Question: I have a problem,
my collision detection function sometimes sets entity position to NaN.
When I open console (on chrome) position of entity and collision are valid numbers but subtracting them from each other sometimes returns NaN.
'''
updateCollision = function(entity,rect) {
var a = entity.x - rect.x; // a = NaN , entity.x = <PHONE>3607 , rect.x = <PHONE>385
var b = entity.y - rect.y; // b = NaN , entity.y = <PHONE>102 , rect.y = <PHONE>9345
if( isNaN(a) ) // isNaN(a) = true
{
console.log("not again >:("); // but console doesn't log
}
//the code continues but its not important
'''
screenshot of console:

So I am really confused, and don't know what to do with this issue.
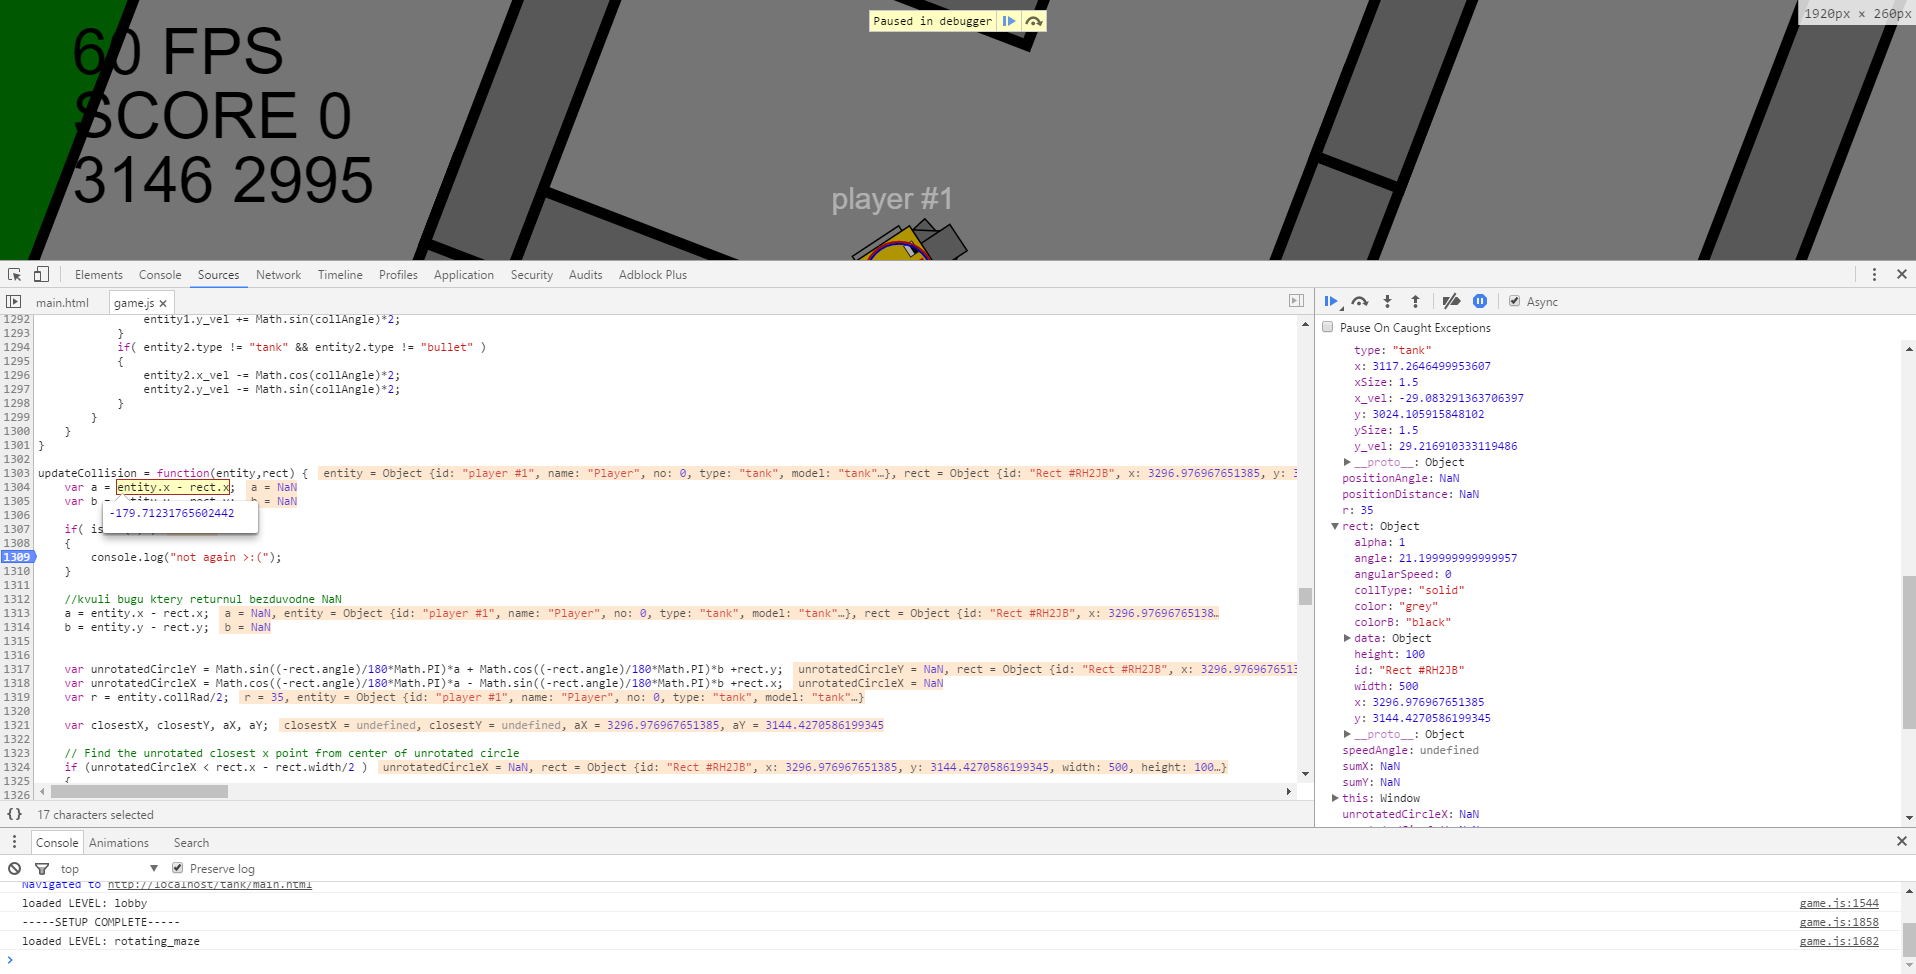
Answer: I have rewriten the code one more time and I dont get the NaN values anymore
Fixed function:
'''
updateCollision = function(entity,rect) {
var a = entity.x - rect.x;
var b = entity.y - rect.y;
var unrotatedCircleY = Math.sin((-rect.angle)/180*Math.PI)*a + Math.cos((-rect.angle)/180*Math.PI)*b +rect.y;
var unrotatedCircleX = Math.cos((-rect.angle)/180*Math.PI)*a - Math.sin((-rect.angle)/180*Math.PI)*b +rect.x;
var r = entity.collRad/2;
var closestX, closestY, aX, aY;
if (unrotatedCircleX < rect.x - rect.width/2 )
{
closestX = rect.x - rect.width/2;
aX = closestX;
}
else if (unrotatedCircleX > rect.x + rect.width/2 )
{
closestX = rect.x + rect.width/2;
aX = closestX;
}
else
{
closestX = unrotatedCircleX;
aX=rect.x;
}
if (unrotatedCircleY < rect.y - rect.height/2 )
{
closestY = rect.y - rect.height/2;
aY = closestY;
}
else if (unrotatedCircleY > rect.y + rect.height/2 )
{
closestY = rect.y + rect.height/2;
aY = closestY;
}
else
{
closestY = unrotatedCircleY;
aY = rect.y;
}
var collision = false;
var distance = getDistance(unrotatedCircleX , unrotatedCircleY, closestX, closestY);
if (distance < r)
collision = true;
else
collision = false;
if( collision && entity.type == "bullet")
{
entity.hp = 0;
}
else if(collision)
{
if( entity.type == "bullet")
{
DeleteEntity(entity);
return;
}
if( rect.collType == "solid" )
{
var positionAngle = Math.atan2( -closestY + unrotatedCircleY , -closestX + unrotatedCircleX );
var y_vel = Math.sin((-rect.angle)/180*Math.PI)*entity.x_vel + Math.cos((-rect.angle)/180*Math.PI)*entity.y_vel;
var x_vel = Math.cos((-rect.angle)/180*Math.PI)*entity.x_vel - Math.sin((-rect.angle)/180*Math.PI)*entity.y_vel;
y_vel *= 0.9;
x_vel *= 0.9;
unrotatedCircleX = closestX + Math.cos(positionAngle)*(r);
unrotatedCircleY = closestY + Math.sin(positionAngle)*(r);
a = unrotatedCircleX - rect.x;
b = unrotatedCircleY - rect.y;
entity.y = Math.sin((rect.angle)/180*Math.PI)*a + Math.cos((rect.angle)/180*Math.PI)*b + rect.y;
entity.x = Math.cos((rect.angle)/180*Math.PI)*a - Math.sin((rect.angle)/180*Math.PI)*b + rect.x;
entity.y_vel = Math.sin((rect.angle)/180*Math.PI)*x_vel + Math.cos((rect.angle)/180*Math.PI)*y_vel;
entity.x_vel = Math.cos((rect.angle)/180*Math.PI)*x_vel - Math.sin((rect.angle)/180*Math.PI)*y_vel;
}
if( rect.collType == "trigger" )
{
if( level["commandList"][rect.data].command == "tp" )
{
entity.x = level["commandList"][rect.data].x;
entity.y = level["commandList"][rect.data].y;
}
if( level["commandList"][rect.data].command == "loadLevel" )
{
levelToLoad = level["commandList"][rect.data].x;
}
}
}
'''
But thanks for the help :)